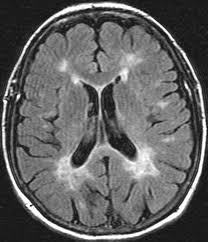
Label: notumor